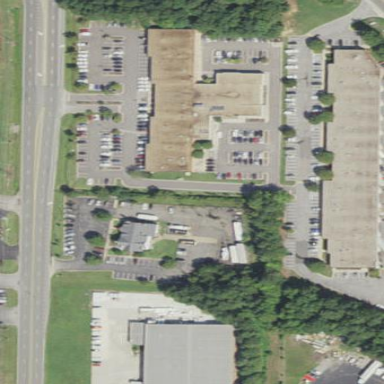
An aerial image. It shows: Clinic building offering healthcare services.